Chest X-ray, PA view. Patient: 66 years old, sex F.
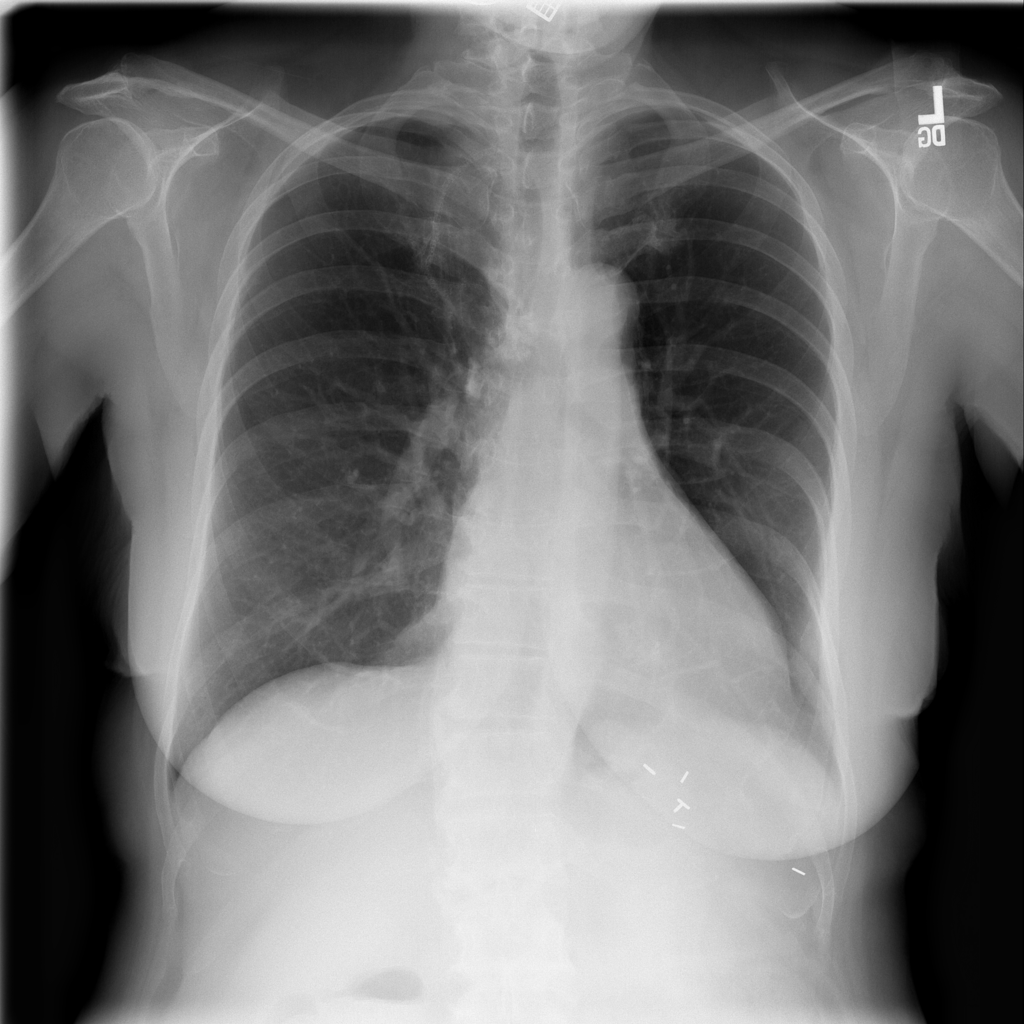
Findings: No Finding